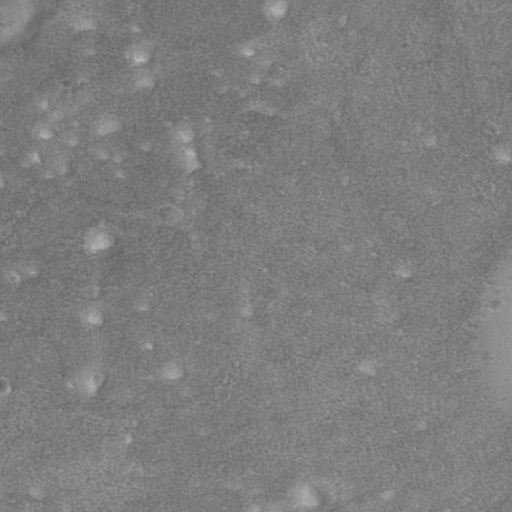
Objects detected: cone, cone